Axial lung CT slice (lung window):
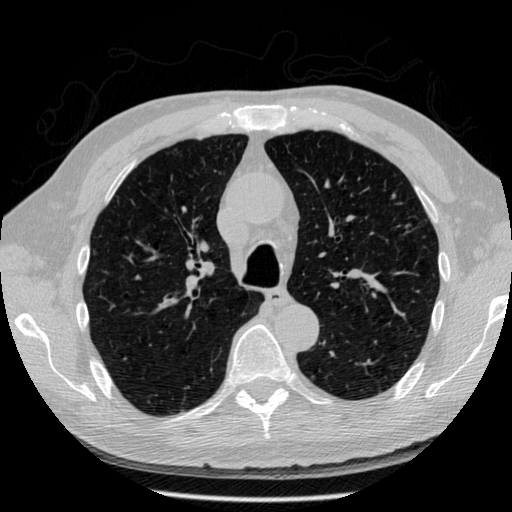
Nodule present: yes
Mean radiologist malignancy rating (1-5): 3